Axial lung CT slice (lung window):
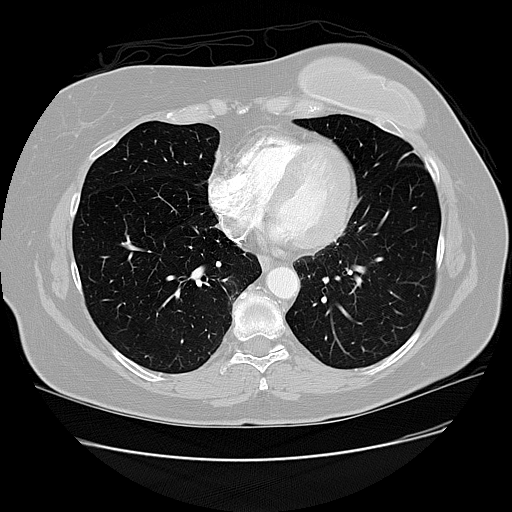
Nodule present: no